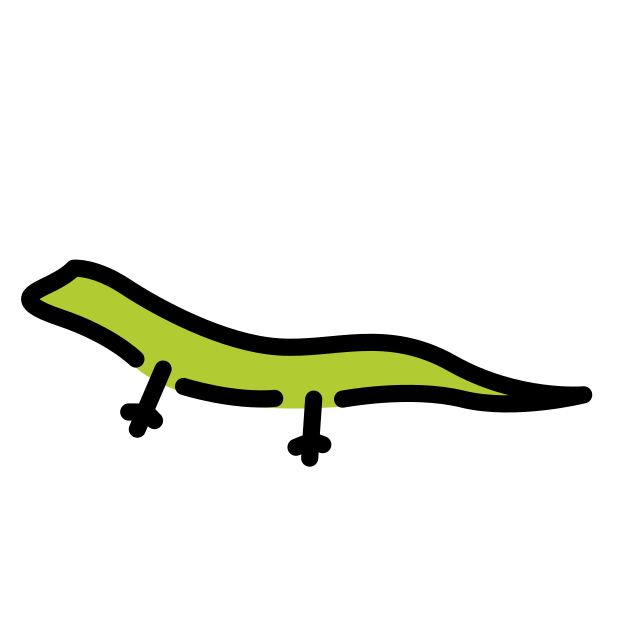
Emoji: 🦎
Name: lizard
Unicode: 0x1f98e